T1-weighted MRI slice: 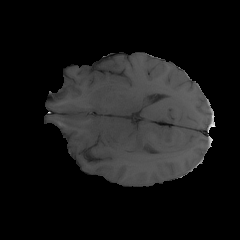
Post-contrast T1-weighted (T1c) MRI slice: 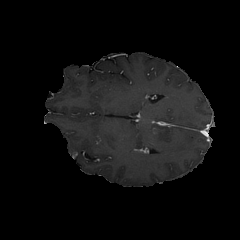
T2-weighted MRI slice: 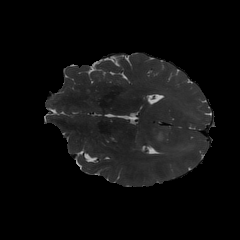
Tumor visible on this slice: yes